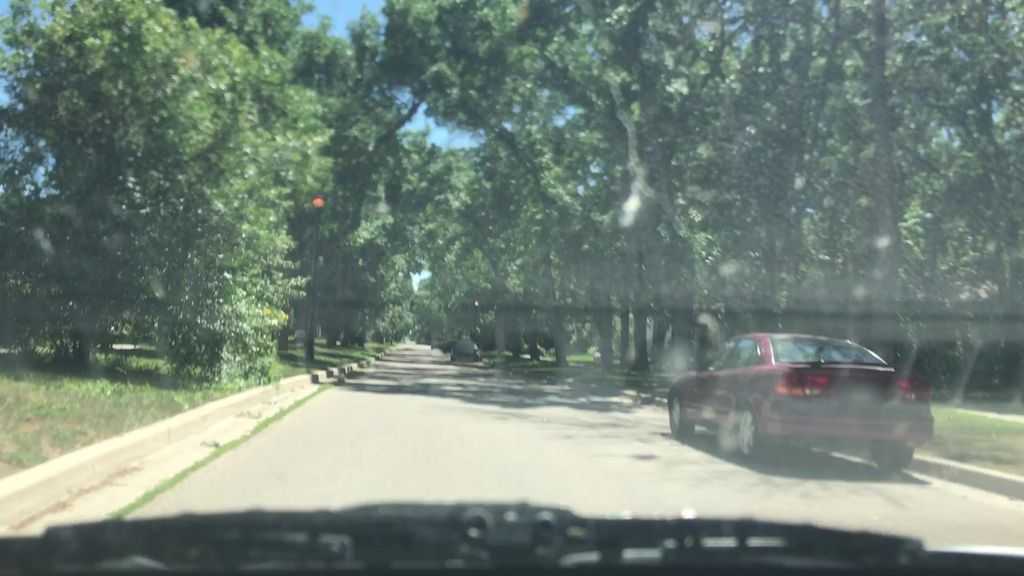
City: winnipeg